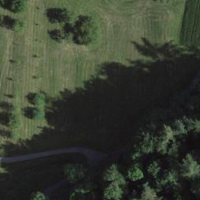
EUNIS habitat code: 24
Species observed at this site:
Stachys sylvatica